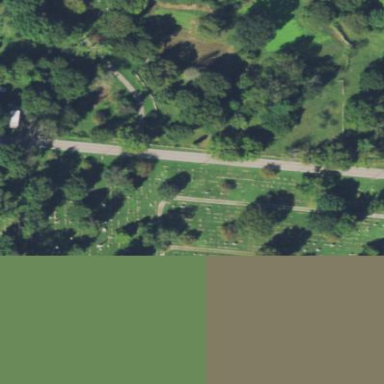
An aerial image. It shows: Cemetery.